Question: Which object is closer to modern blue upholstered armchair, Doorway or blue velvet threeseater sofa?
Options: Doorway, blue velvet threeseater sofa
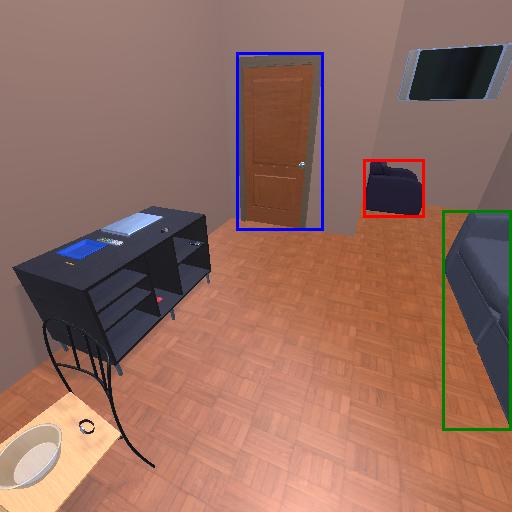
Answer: Doorway